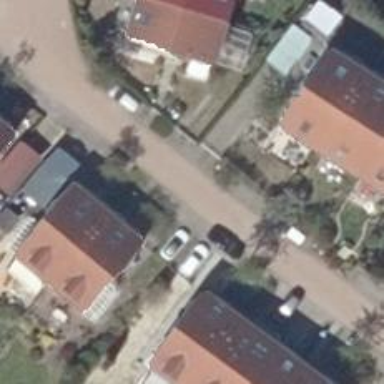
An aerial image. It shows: Living street.